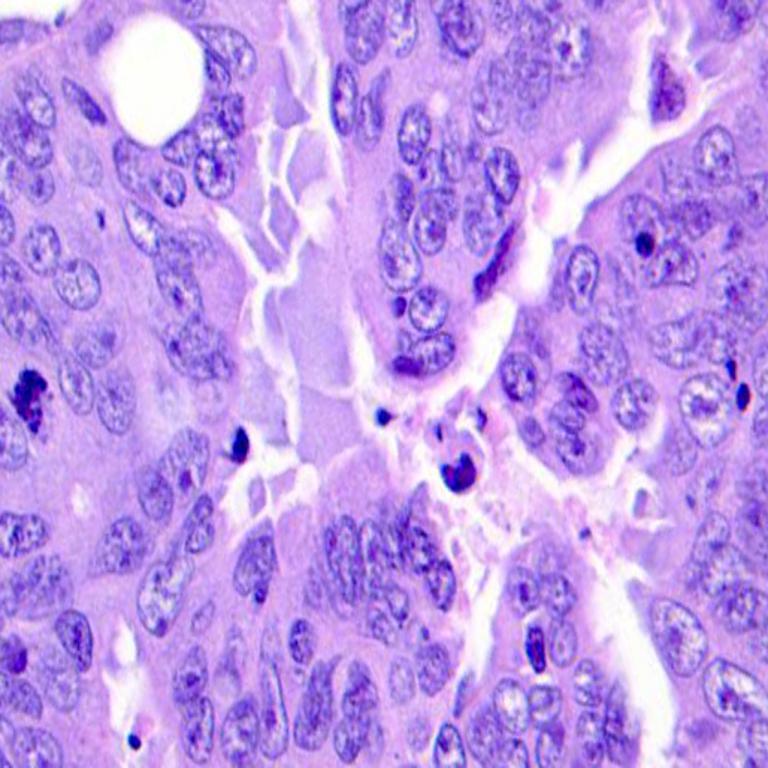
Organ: colon
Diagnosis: adenocarcinomas